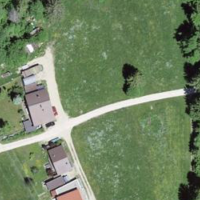
EUNIS habitat code: 24
Species observed at this site:
Erinus alpinus